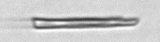
Label: fiber